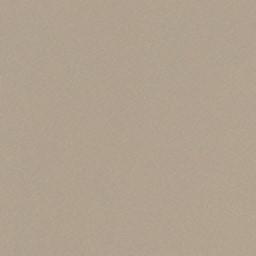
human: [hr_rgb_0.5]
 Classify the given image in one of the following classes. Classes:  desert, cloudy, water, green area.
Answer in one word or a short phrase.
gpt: desert